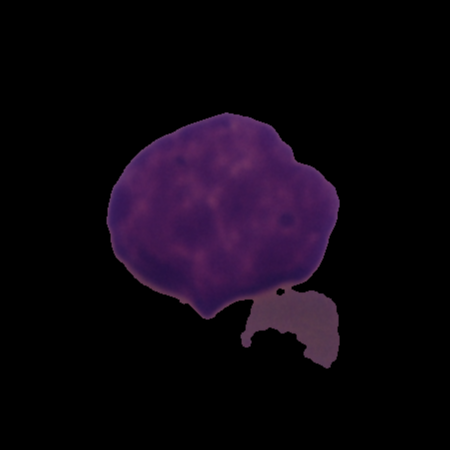
Label: cancer